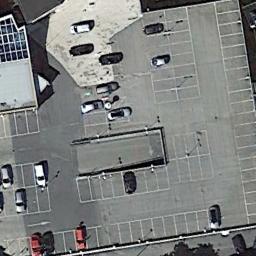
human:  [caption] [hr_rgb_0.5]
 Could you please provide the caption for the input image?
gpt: The parking lot has some parked cars but lots of parking spaces are still empty .

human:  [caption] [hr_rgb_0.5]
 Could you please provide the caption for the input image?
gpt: Six rows of cars were parked in the parking lot .

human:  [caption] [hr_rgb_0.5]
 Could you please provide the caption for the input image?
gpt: Numerous cars of different styles and colors are on the parking lot .

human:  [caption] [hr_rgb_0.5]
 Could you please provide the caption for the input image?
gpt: There are some cars on the parking lot .

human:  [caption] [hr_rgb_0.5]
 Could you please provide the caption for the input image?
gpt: There are some cars and some empty space on the parking lot .